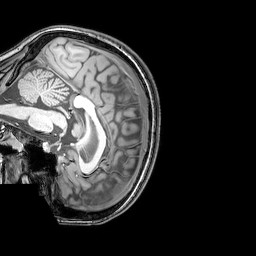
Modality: T1w
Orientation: sagittal
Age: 22
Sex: female
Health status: healthy
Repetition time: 0.081 s
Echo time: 0.037 s